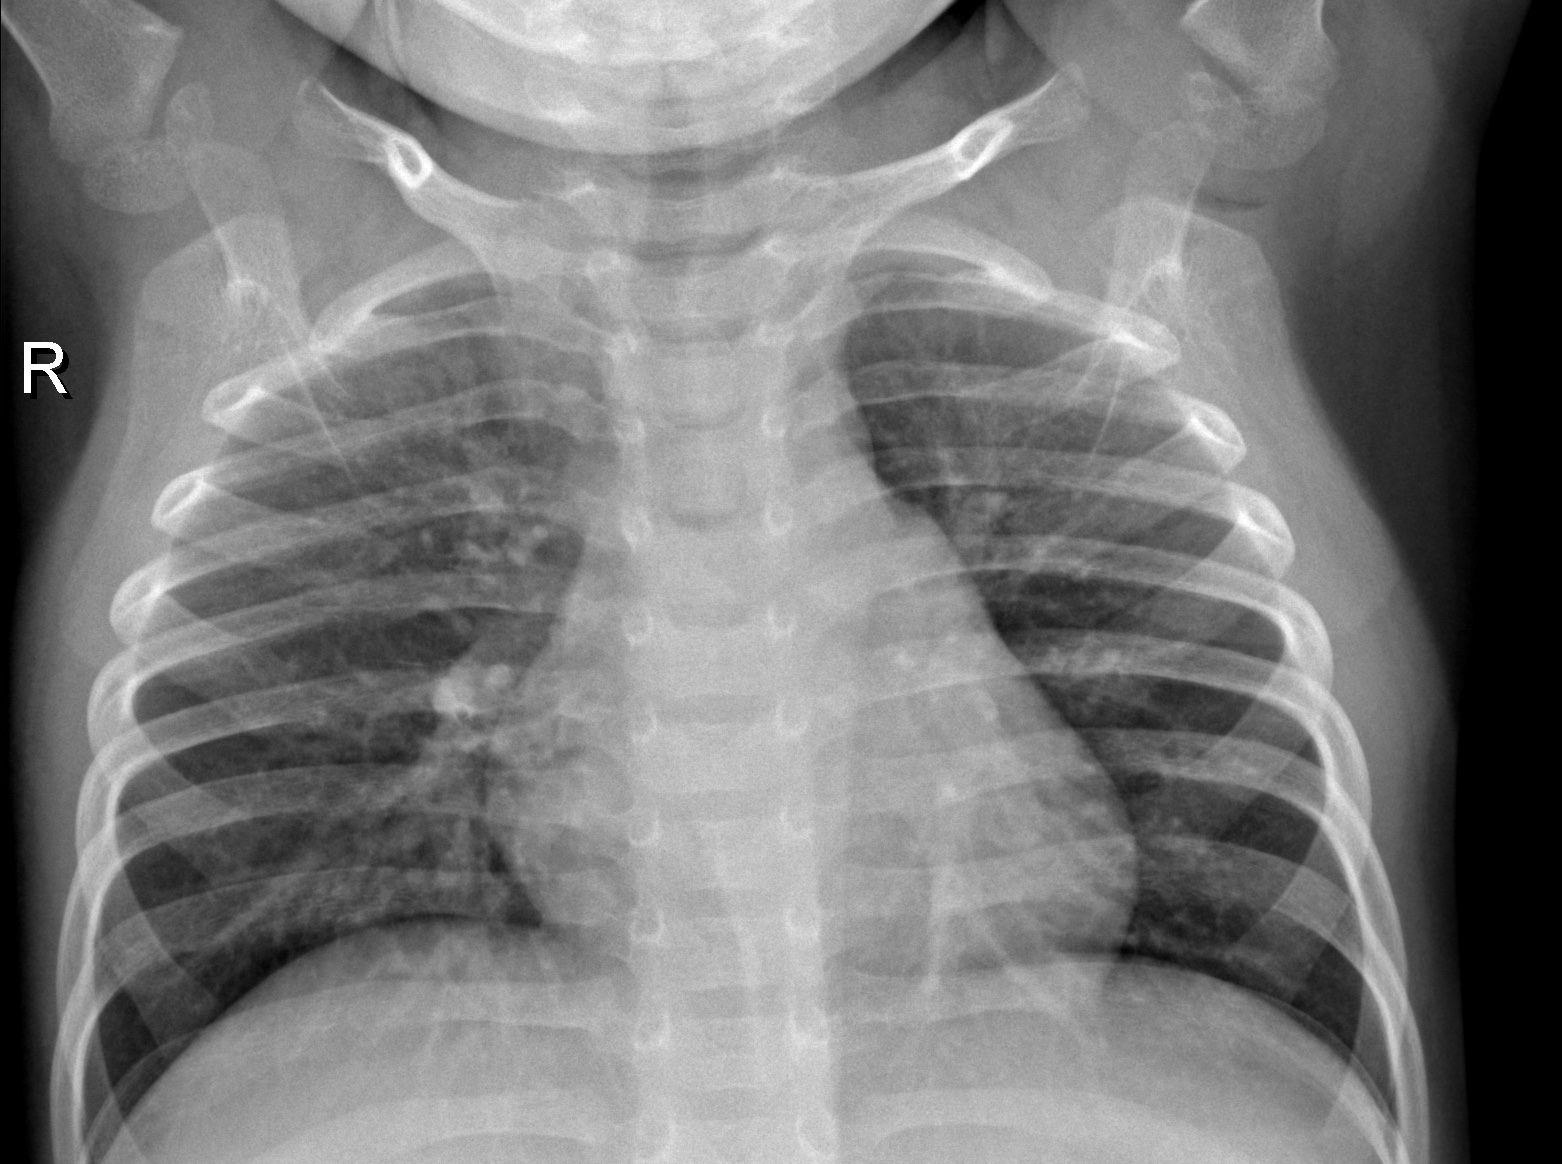
Diagnosis: NORMAL